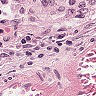
Metastatic tissue present: no